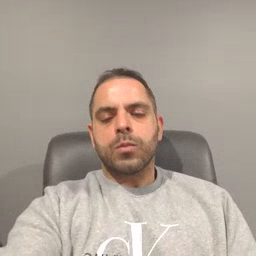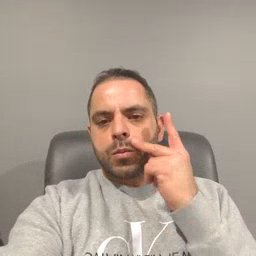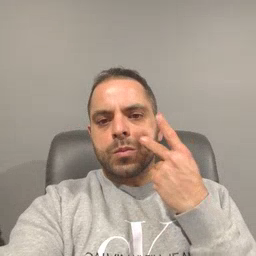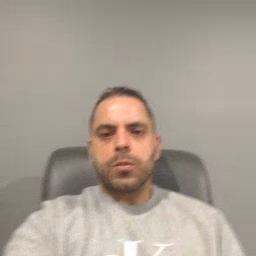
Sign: kitty